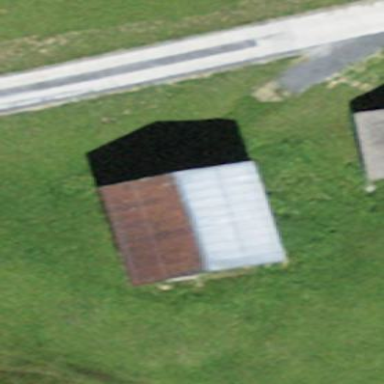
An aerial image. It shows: Shed.